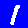
Digit: 1